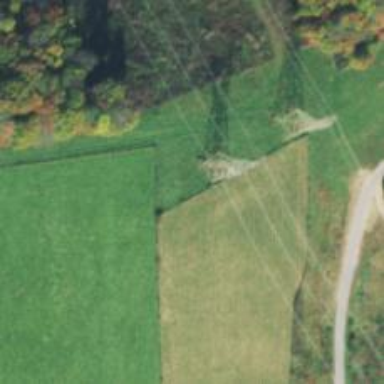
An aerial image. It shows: Lattice structure tower used for power transmission.